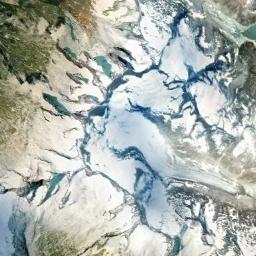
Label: snowberg